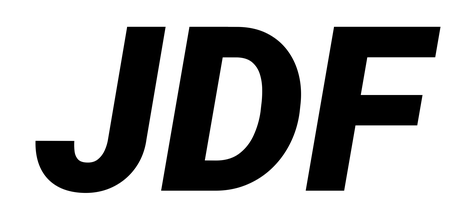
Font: Roboto-Italic_Black_Italic